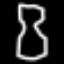
Label: hourglass